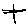
Label: line